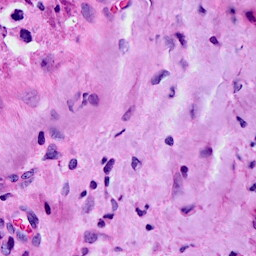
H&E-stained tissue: Breast